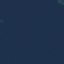
Land use / land cover class: SeaLake